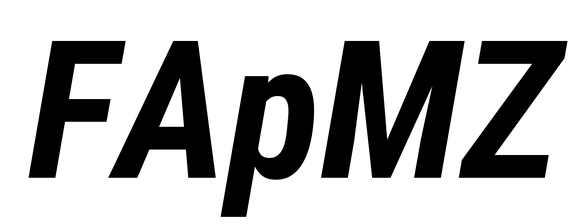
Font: Roboto-Italic_Condensed_Bold_Italic